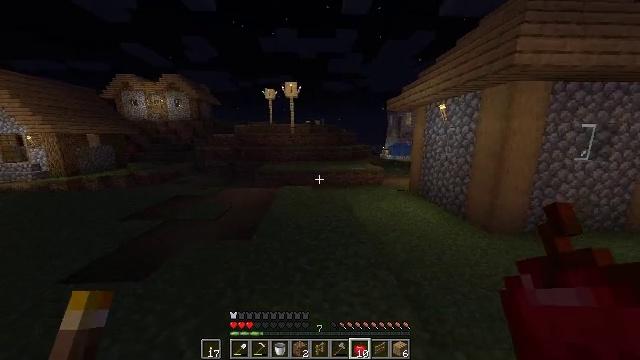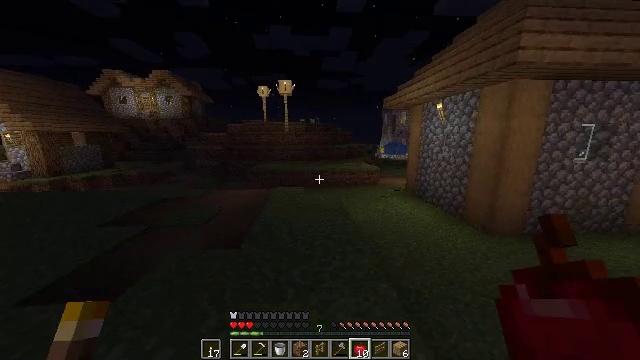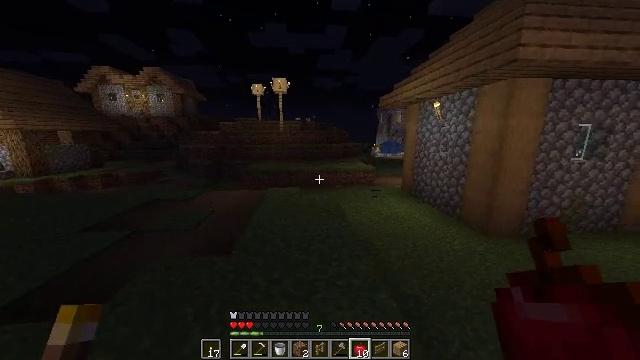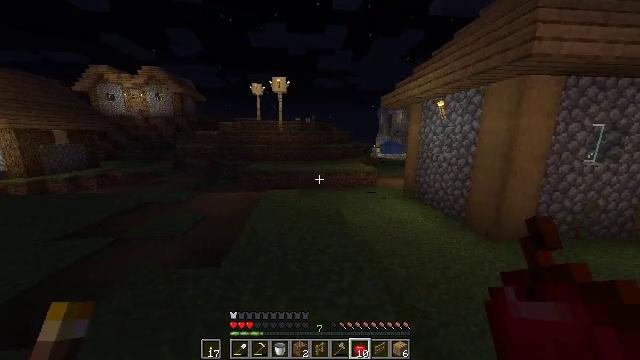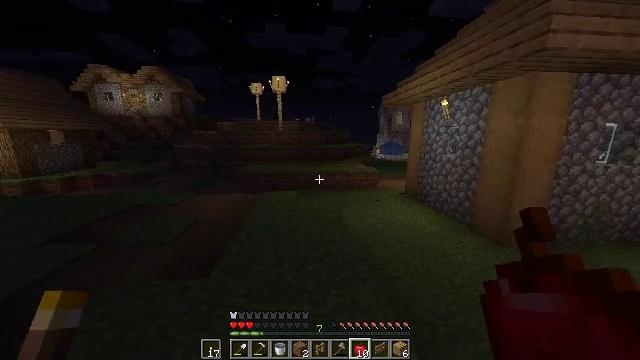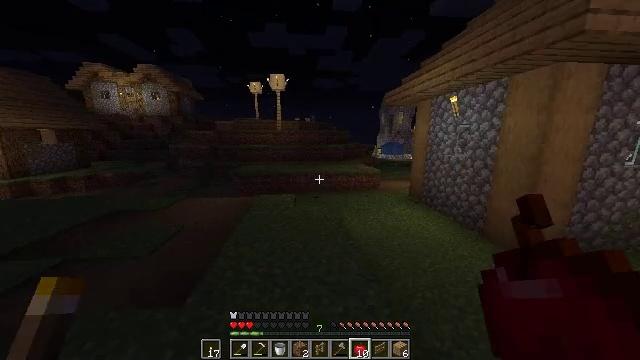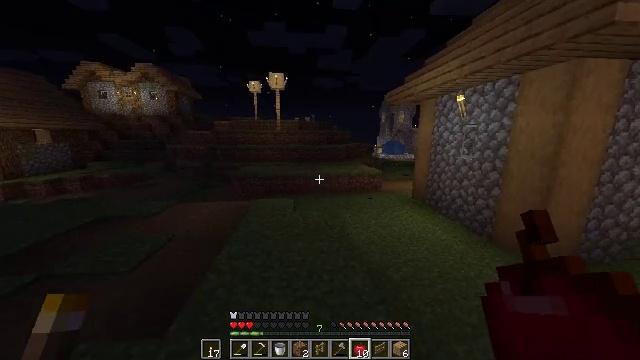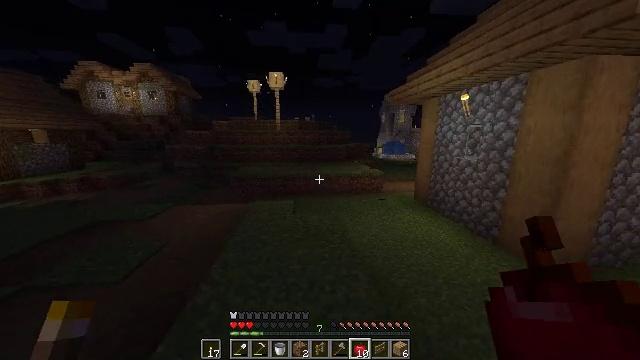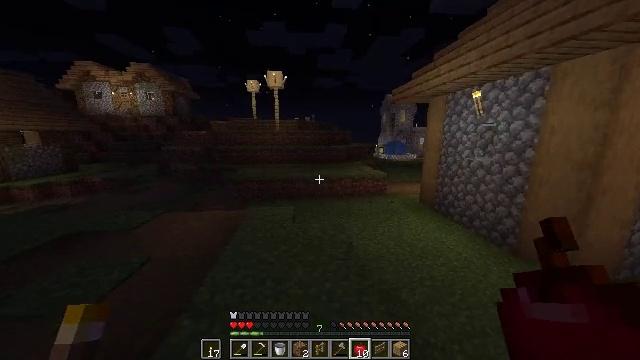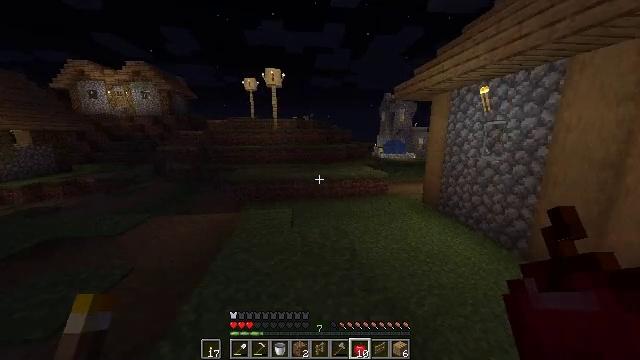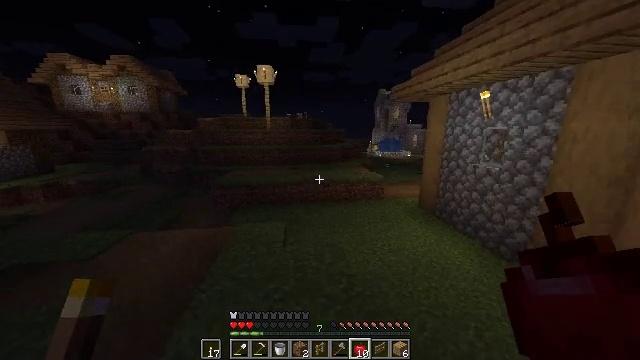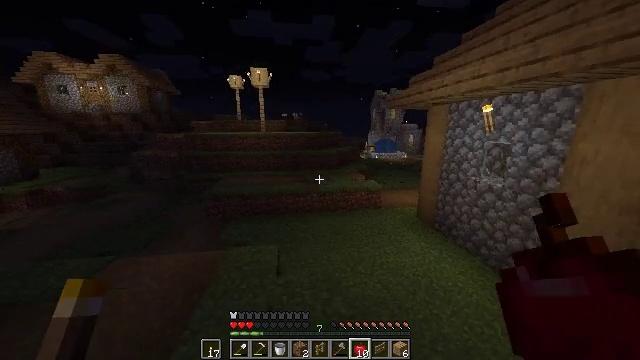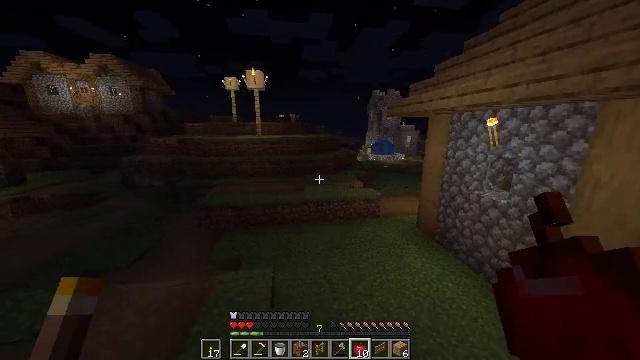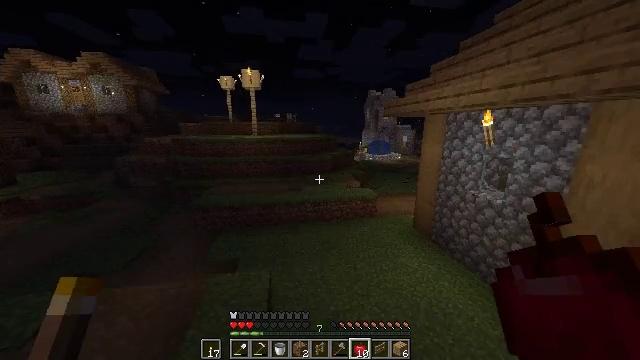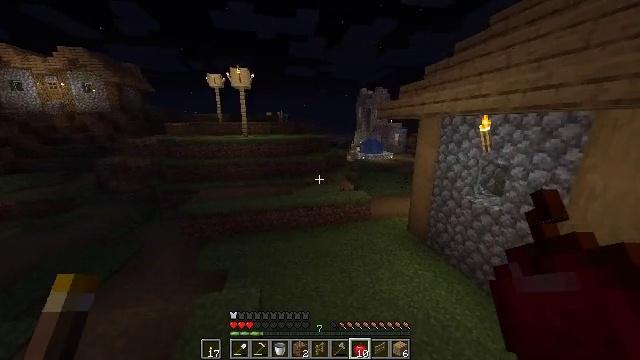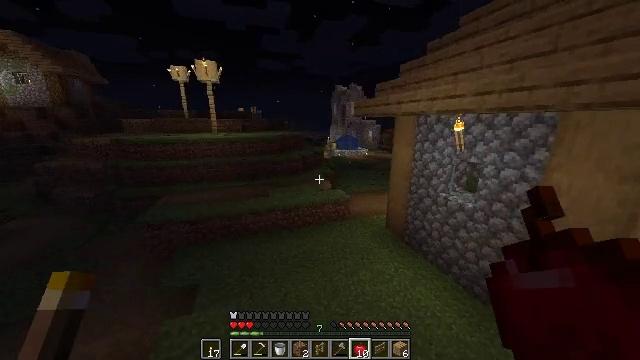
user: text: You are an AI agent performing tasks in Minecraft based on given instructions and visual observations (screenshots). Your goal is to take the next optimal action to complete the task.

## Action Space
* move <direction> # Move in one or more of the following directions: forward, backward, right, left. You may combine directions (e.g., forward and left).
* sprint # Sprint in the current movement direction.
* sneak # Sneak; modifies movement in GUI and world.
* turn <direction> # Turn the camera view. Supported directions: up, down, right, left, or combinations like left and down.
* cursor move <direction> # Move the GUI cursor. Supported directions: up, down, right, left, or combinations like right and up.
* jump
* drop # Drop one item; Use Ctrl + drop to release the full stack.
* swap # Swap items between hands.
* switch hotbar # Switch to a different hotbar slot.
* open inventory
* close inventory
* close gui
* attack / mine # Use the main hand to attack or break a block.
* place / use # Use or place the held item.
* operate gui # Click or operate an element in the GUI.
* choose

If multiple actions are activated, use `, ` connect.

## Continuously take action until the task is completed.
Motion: motion action
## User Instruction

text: Drop an egg.
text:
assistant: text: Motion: move forward, sprint, turn right
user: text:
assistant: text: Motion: move forward, sprint, turn right
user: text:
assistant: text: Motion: move forward
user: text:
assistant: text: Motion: move forward
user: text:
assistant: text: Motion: move forward
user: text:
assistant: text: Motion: move forward
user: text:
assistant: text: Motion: move forward
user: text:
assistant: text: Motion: move forward
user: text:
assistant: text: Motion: move forward
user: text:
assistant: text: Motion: move forward, turn right and down, jump
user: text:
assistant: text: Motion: move forward, turn right, jump
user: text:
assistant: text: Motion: move forward, jump
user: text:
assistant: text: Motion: move forward, jump
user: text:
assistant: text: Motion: move forward, turn right, jump
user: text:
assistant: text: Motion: move forward, turn right and down, jump
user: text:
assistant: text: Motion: move forward, turn right and down, jump
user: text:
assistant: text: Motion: move forward, turn right and down, jump
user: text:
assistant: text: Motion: move forward, turn right and down, jump
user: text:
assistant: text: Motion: move forward, sprint, jump
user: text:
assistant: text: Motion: move forward, sprint, jump
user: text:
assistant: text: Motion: move forward, sprint, turn right, jump
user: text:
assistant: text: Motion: move forward, sprint, turn right, jump
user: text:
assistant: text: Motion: move forward, turn right and down, jump
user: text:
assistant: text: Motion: move forward, turn right, jump
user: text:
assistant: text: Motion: move forward, turn right
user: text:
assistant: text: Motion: move forward, turn right and up
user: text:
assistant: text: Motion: move forward, turn right and up
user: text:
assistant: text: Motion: move forward, turn right and up
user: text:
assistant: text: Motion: move forward, turn right and up
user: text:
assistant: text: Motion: move forward, sprint, turn right and up